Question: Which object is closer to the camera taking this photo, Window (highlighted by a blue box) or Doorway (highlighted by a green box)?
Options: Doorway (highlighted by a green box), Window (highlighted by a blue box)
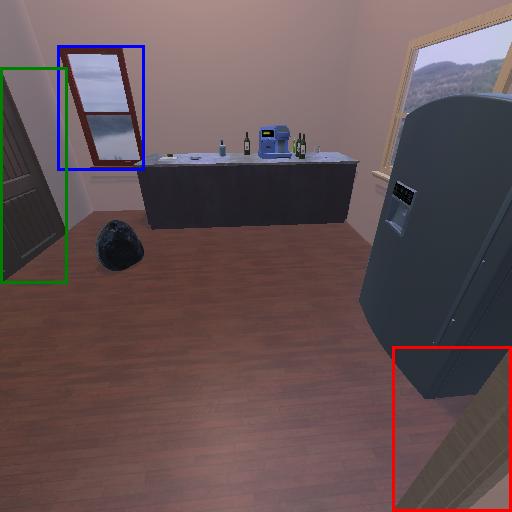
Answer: Doorway (highlighted by a green box)